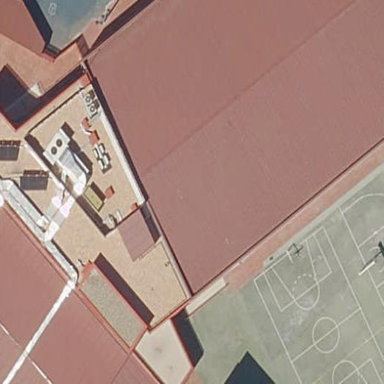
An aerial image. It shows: School building.